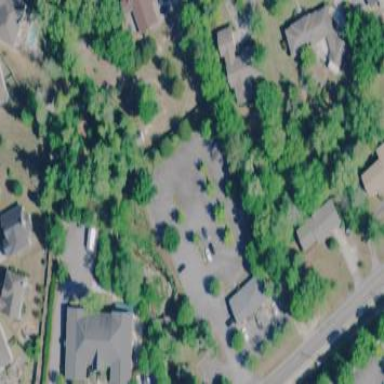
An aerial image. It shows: Parking area.